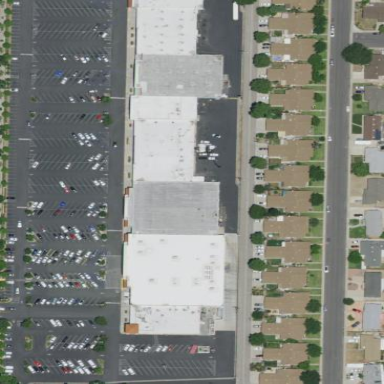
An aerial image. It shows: Retail building.